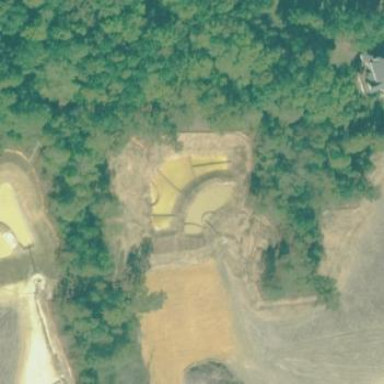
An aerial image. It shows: Pond surrounded by natural water.